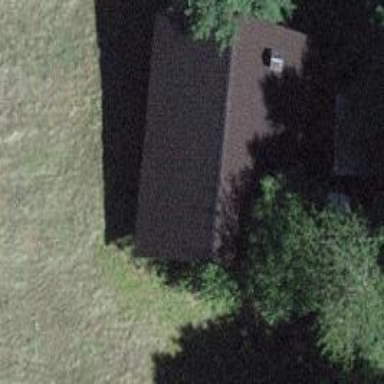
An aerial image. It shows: Barn.